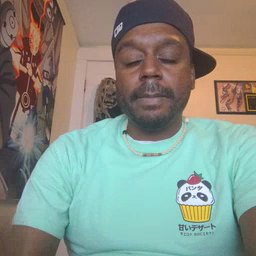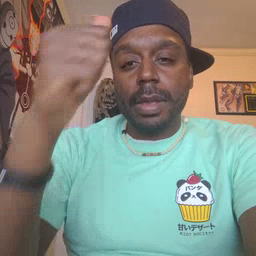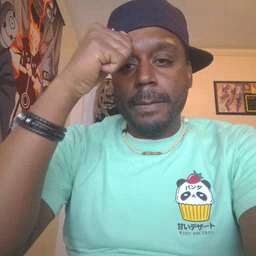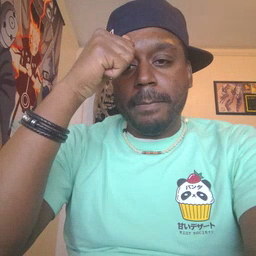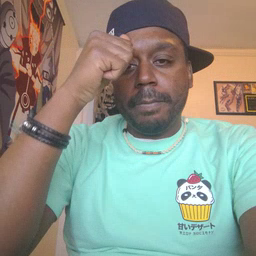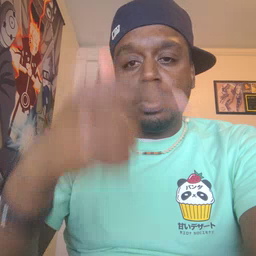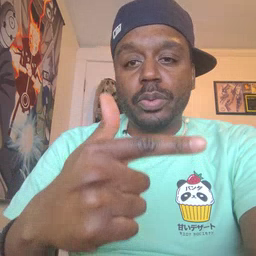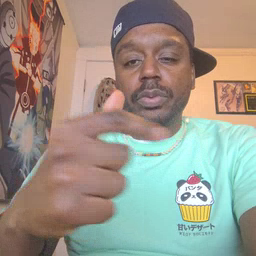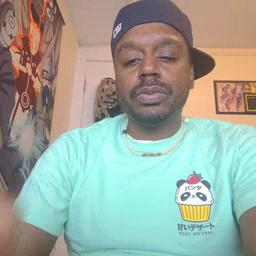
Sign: brother